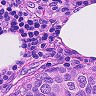
Metastatic tissue present: no